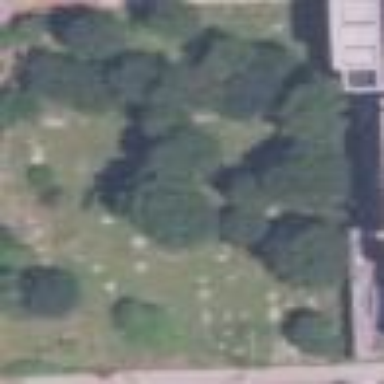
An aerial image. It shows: Cemetery.